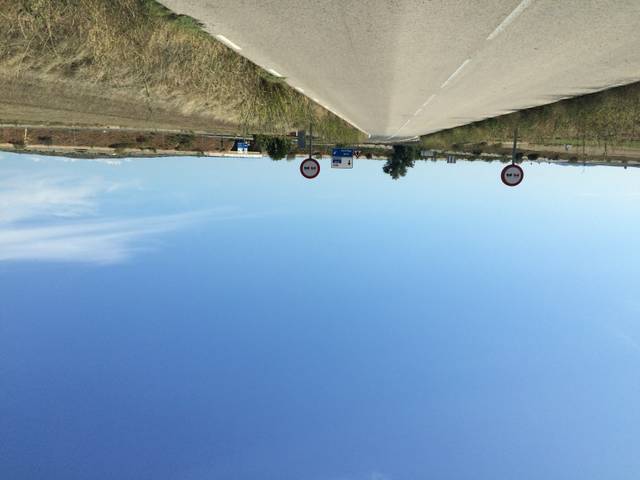
Region: Spain
Coordinates: 38.854, -1.765